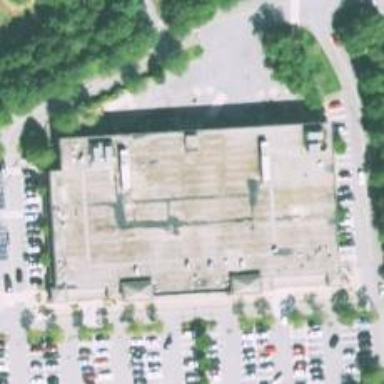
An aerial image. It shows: Supermarket.